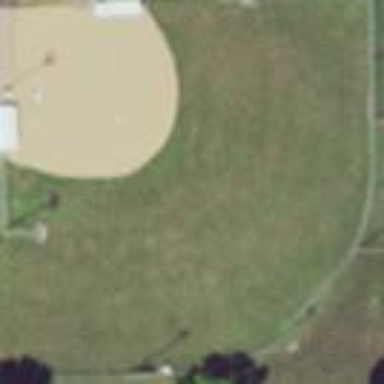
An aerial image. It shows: Softball pitch for leisure sports.